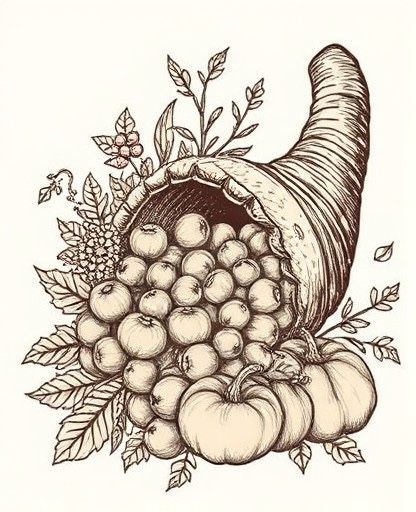
Category: Autumn